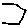
Label: hexagon